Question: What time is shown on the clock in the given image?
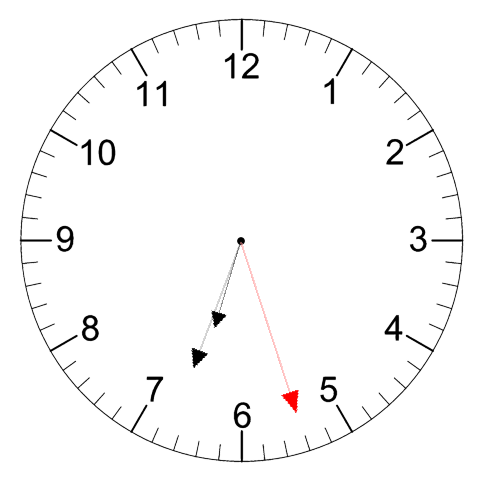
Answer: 06:33:27